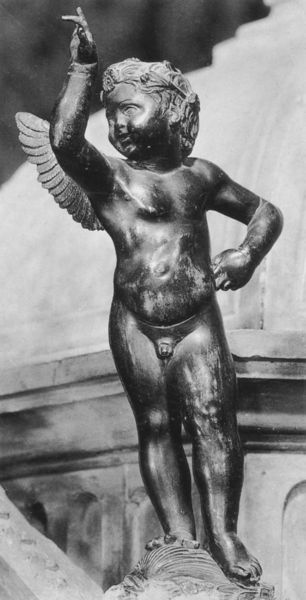
Titel: Putten vom Taufbrunnen
Künstler: Donatello
Standort: Siena, Baptisterium (EU - I - Toskana)
Schlagwörter: akt, flügel, hand, kopf, nackt, weiß, brust, finger, geste, schwarz, tanz, arm, arme, gesicht, kirche, figur, haare, brunnen, engel, engelchen, putte, skulptur, statue, beine, verkleidung, glanz, metall, bauch, bronze, plastik, junge, foto, lachen, knabe, religion, schwarz-weiß, chor, heilig, genital